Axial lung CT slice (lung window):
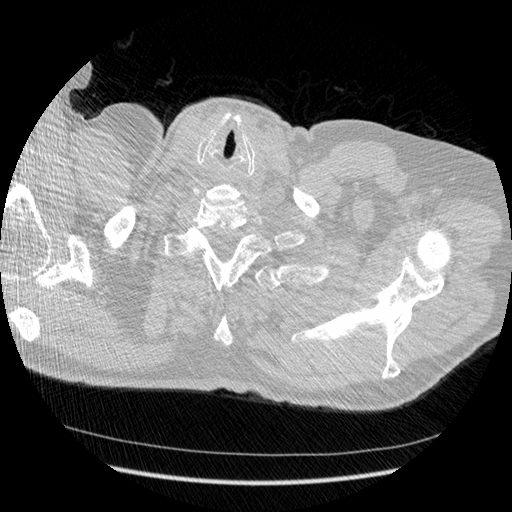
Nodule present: no